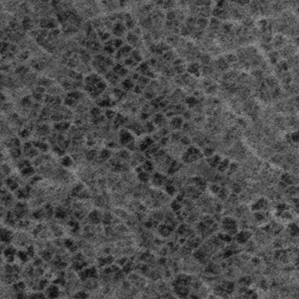
Label: frost